Question: The figure describes the ball exchange problem. The white ball can exchange positions with the adjacent colored balls in the 4-neighborhood. The target state is that all balls are arranged in the order of red, blue, green, yellow and purple from the upper left corner in the order of rows first and columns. How many exchanges are needed?
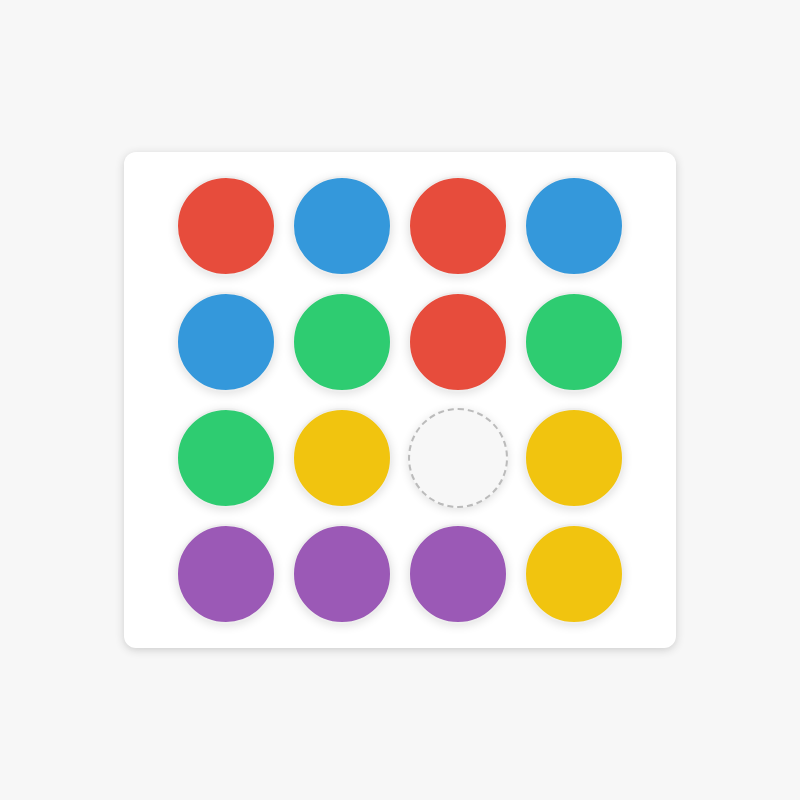
Answer: 16